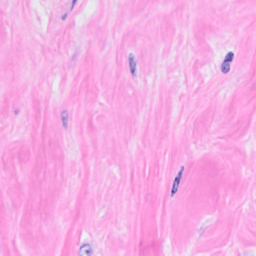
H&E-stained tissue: Breast